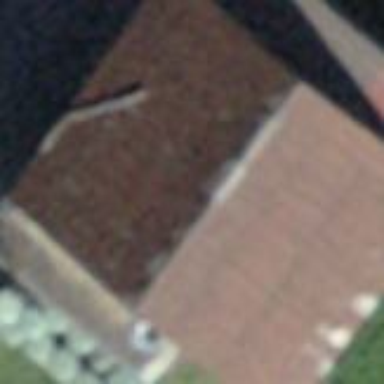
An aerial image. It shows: Barn.